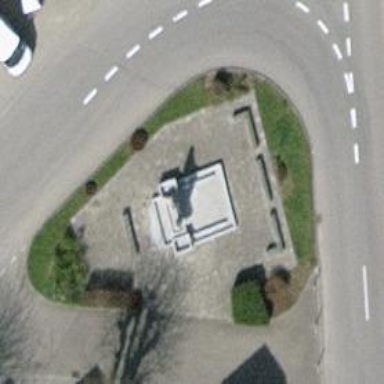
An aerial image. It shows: Fountain.